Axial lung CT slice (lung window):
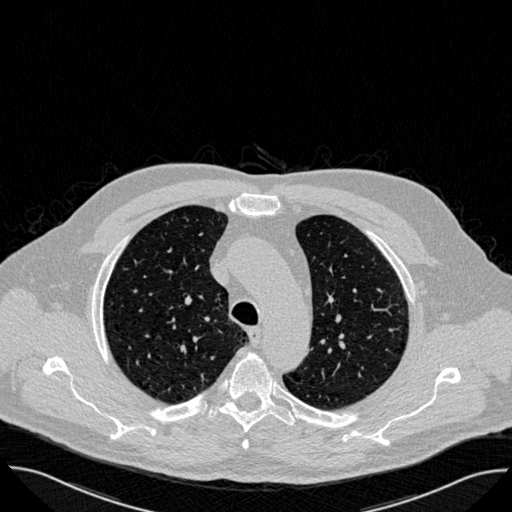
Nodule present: no